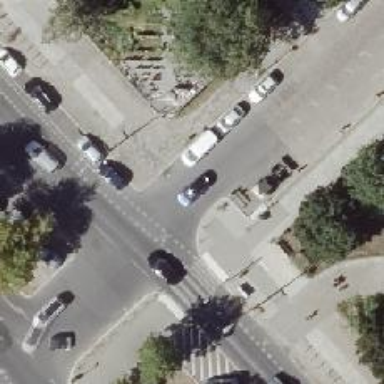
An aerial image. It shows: Unmarked road crossing with right kerb extension.